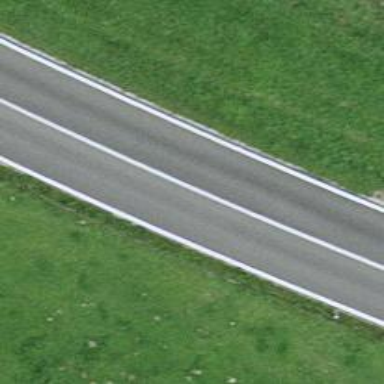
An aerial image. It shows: Asphalt motorroad with trunk classification.